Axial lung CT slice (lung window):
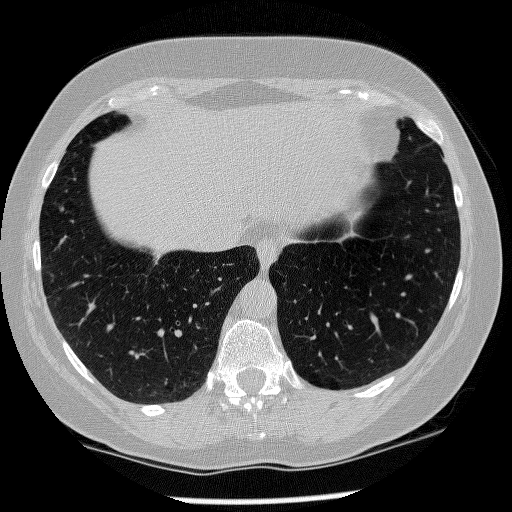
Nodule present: no